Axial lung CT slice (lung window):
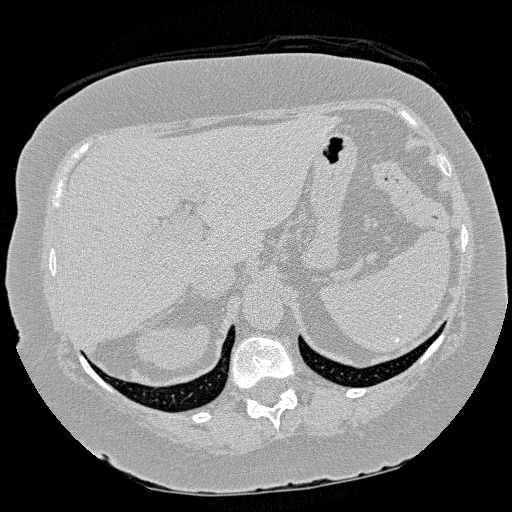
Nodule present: no